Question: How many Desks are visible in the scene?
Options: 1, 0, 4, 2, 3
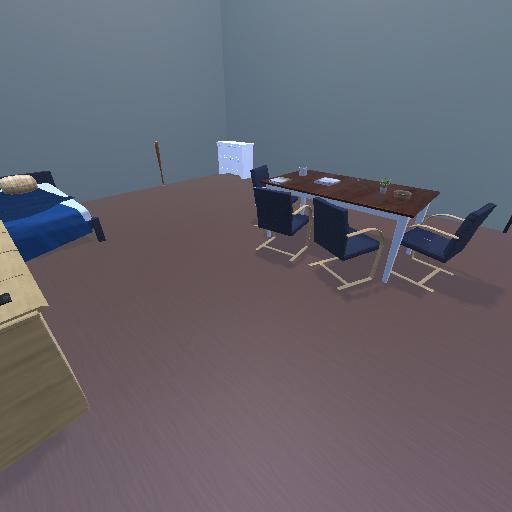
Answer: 1